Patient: sex F, age 65
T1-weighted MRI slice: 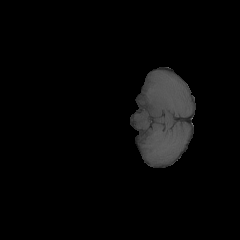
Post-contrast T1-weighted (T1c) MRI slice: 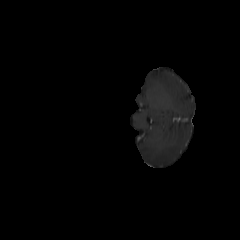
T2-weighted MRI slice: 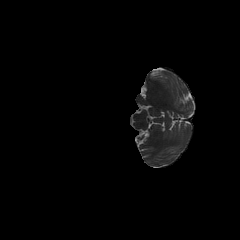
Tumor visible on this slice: no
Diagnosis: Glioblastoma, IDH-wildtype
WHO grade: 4